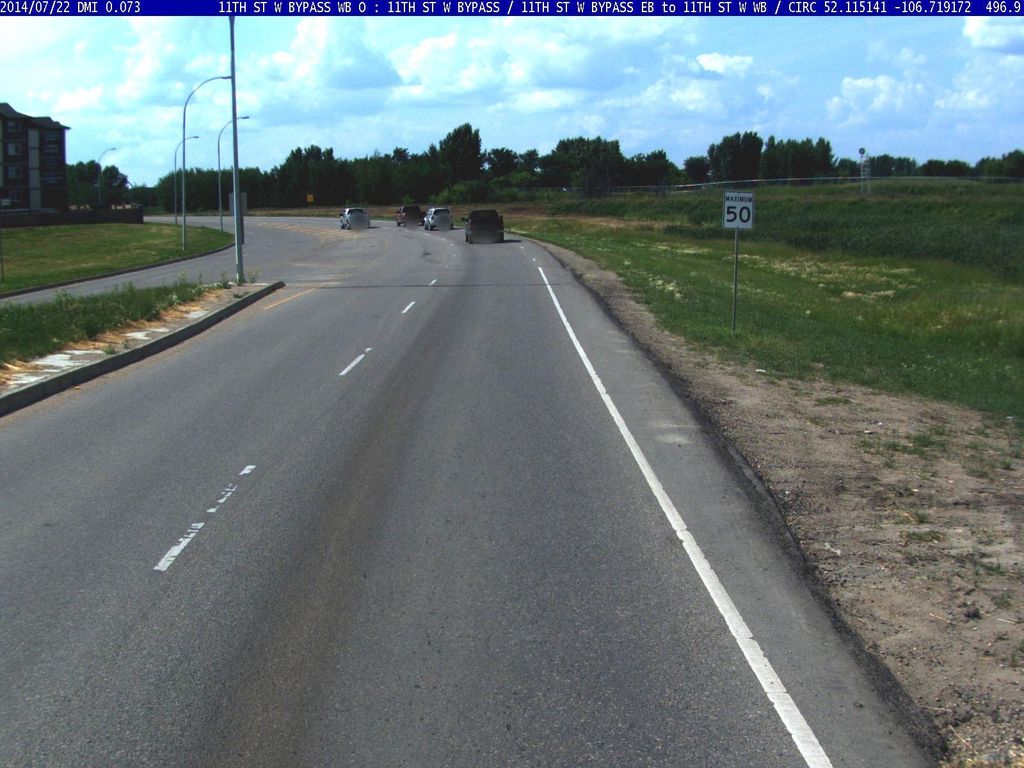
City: saskatoon